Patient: sex M, age 57
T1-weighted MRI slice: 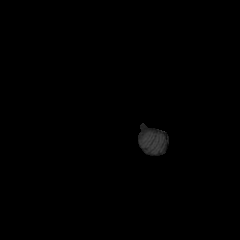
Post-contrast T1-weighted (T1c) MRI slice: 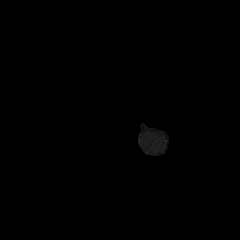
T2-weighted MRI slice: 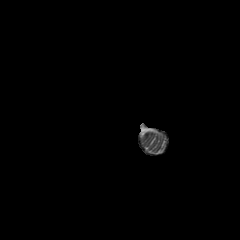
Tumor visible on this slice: no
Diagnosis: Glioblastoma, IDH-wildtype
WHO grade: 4